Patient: sex M, age 52
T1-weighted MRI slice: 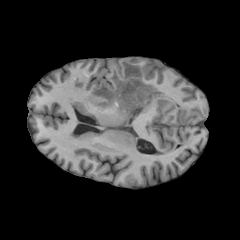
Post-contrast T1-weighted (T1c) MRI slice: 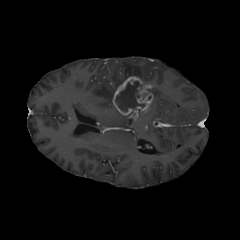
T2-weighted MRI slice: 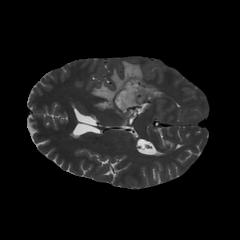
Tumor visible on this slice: yes
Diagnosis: Glioblastoma, IDH-wildtype
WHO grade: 4